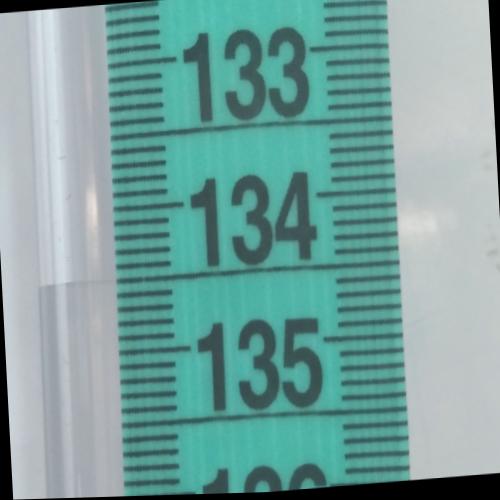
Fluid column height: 134.5 cm